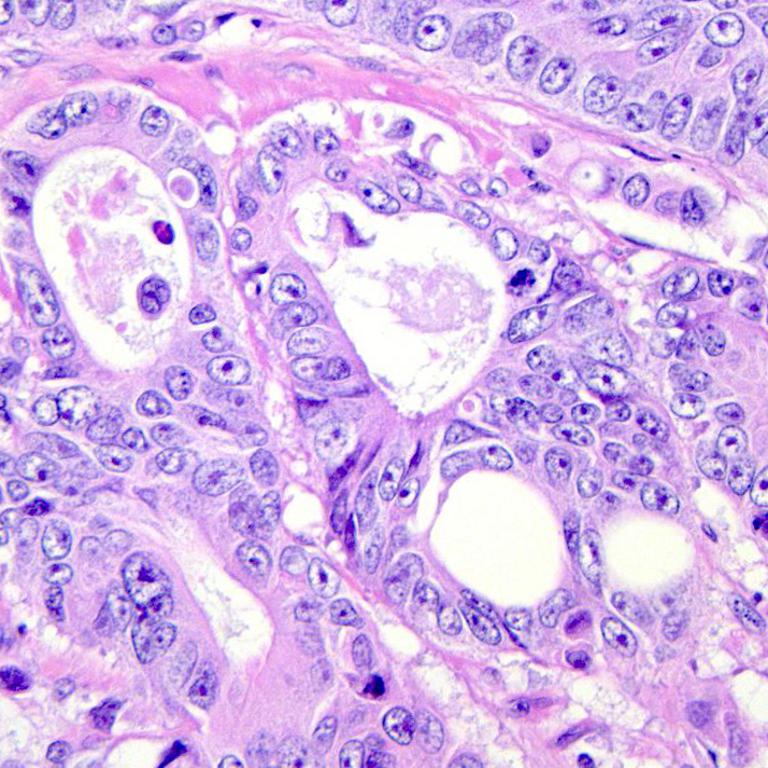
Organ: colon
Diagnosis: adenocarcinomas